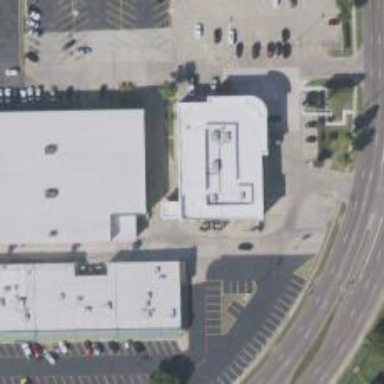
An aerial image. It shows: Pharmacy providing healthcare services.